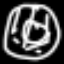
Label: donut